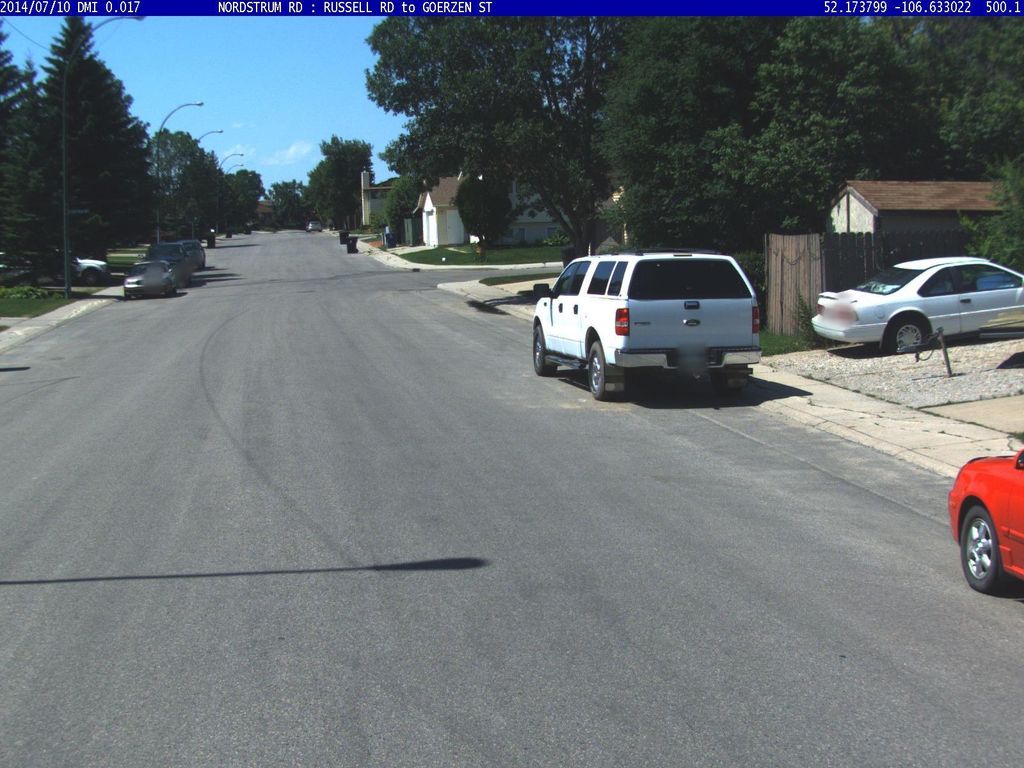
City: saskatoon